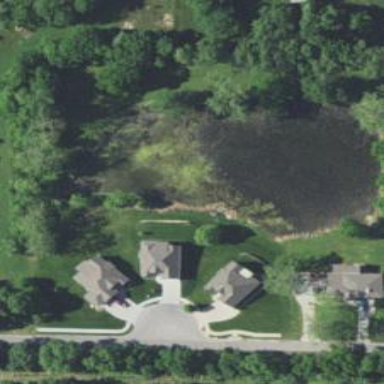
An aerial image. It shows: Pond surrounded by natural water.